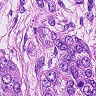
Metastatic tissue present: yes